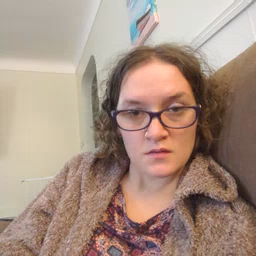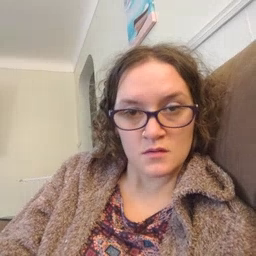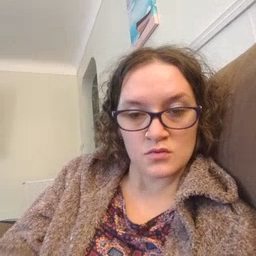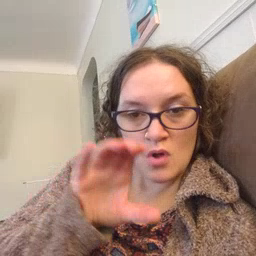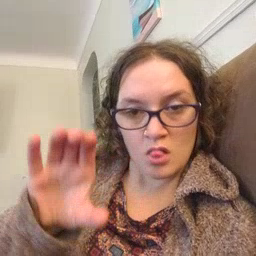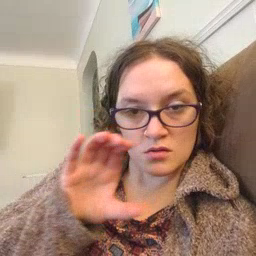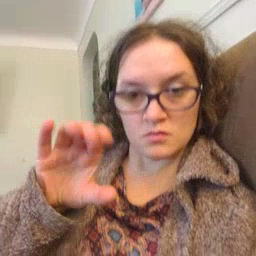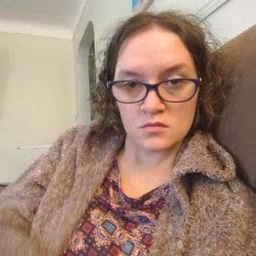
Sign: chocolate